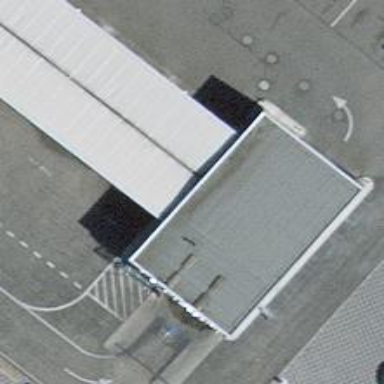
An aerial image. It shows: Car wash facility.